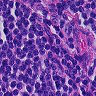
Metastatic tissue present: no